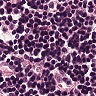
Metastatic tissue present: no